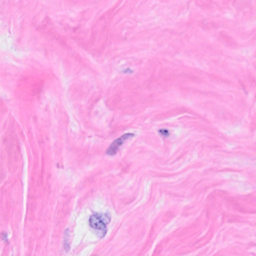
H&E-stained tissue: Breast